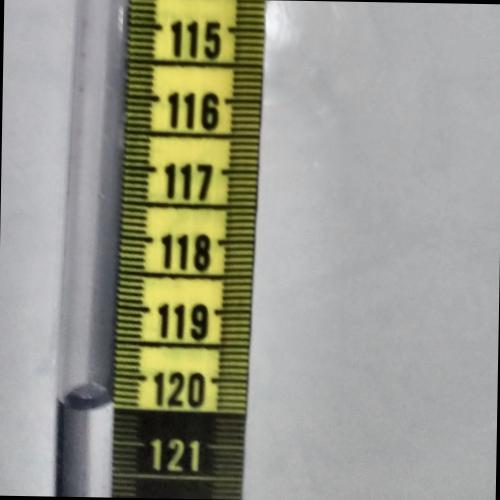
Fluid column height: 120.4 cm